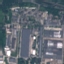
Label: Industrial